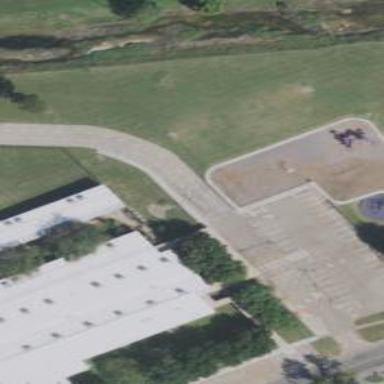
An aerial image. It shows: Parking area with surface.